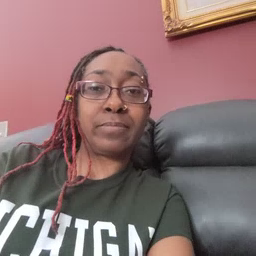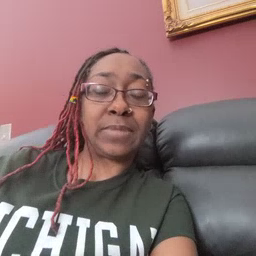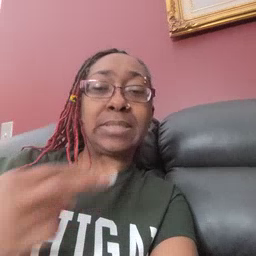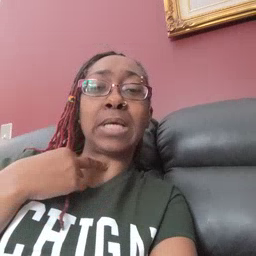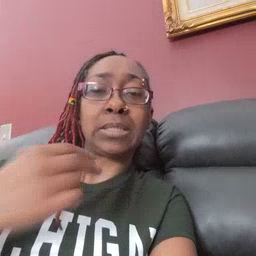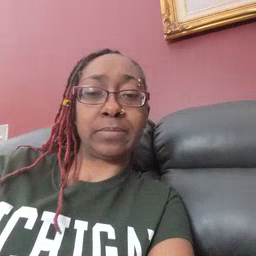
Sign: stuck